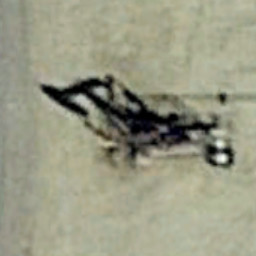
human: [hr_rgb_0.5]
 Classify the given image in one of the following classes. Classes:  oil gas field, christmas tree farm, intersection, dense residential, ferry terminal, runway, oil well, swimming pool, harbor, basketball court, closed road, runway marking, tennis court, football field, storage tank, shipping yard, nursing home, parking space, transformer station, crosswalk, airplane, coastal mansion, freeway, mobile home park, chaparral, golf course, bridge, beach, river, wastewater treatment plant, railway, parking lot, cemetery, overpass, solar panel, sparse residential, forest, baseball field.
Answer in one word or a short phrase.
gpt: oil well